Question: edit: my table schema below is poorly normalized as suggested and I have revamped it.

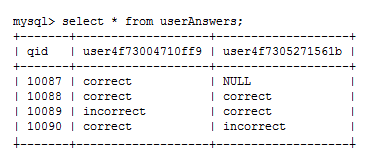
Answer: Try to use 'mysql_num_rows()' in your condition
'''
if (mysql_num_rows($result) == 0) {
echo (" It's NULL!");
// if null, run a query!
} else {
echo (" It's not null...");
// if not null, echo back meessage saying not null.
}
'''
EDIT: nevermind
EDIT2: Gosh, I see it now, try
'''
$row = mysql_fetch_assoc($result);
if ($row[$userid] == NULL) {
echo (" It's NULL!");
// if null, run a query!
} else {
echo (" It's not null...");
// if not null, echo back meessage saying not null.
}
'''